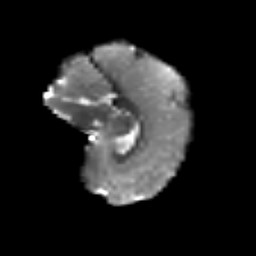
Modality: T2w
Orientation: sagittal
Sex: female
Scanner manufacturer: siemens
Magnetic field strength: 3 T
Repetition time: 5 s
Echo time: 0.071 s